Field crop: maize
Growth stage: 2
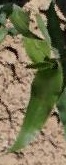
Species: maize